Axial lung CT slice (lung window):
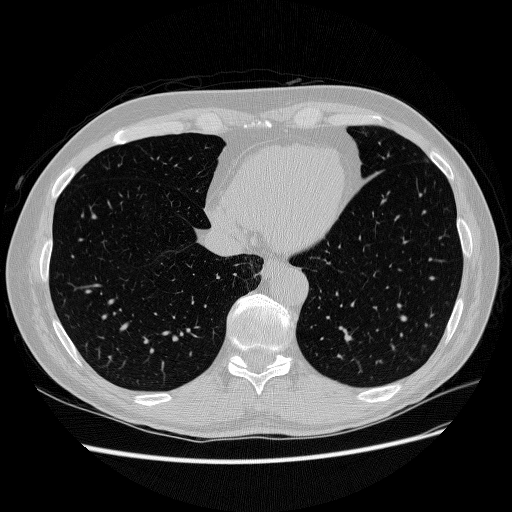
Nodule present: no